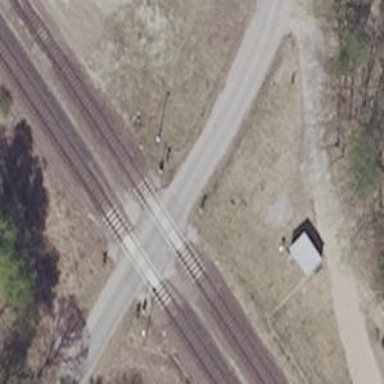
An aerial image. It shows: Level crossing along the railway.